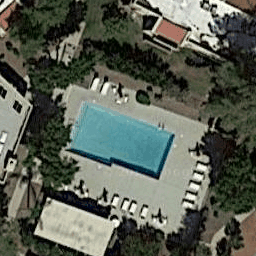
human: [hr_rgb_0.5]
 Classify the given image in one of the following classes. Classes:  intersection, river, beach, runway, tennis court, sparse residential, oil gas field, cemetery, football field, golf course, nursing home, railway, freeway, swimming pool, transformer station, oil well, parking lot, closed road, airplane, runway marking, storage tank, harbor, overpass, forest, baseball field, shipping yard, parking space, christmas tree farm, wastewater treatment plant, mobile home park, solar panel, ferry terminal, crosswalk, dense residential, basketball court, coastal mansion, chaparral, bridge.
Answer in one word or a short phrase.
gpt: swimming pool